Modality: CBCT
Slice 41 of 80
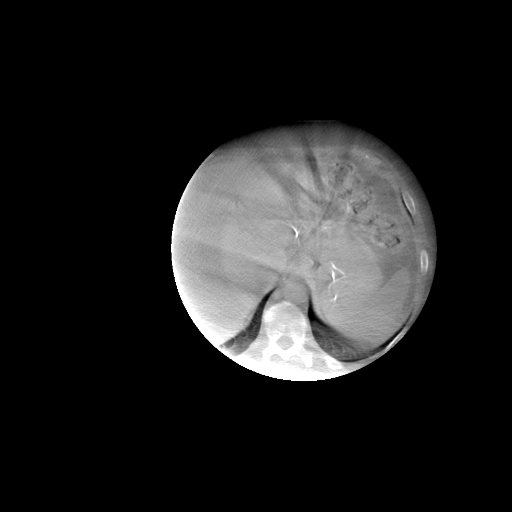